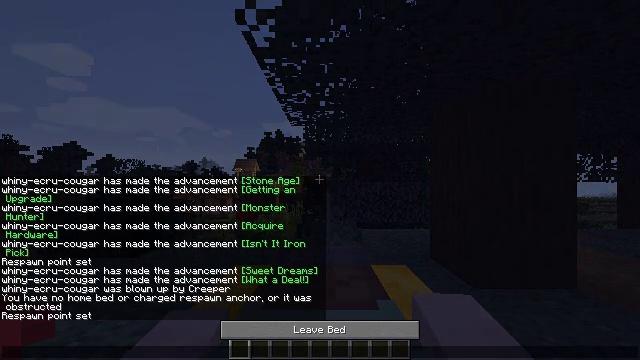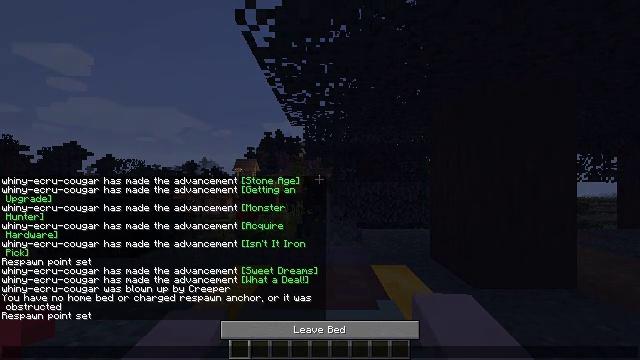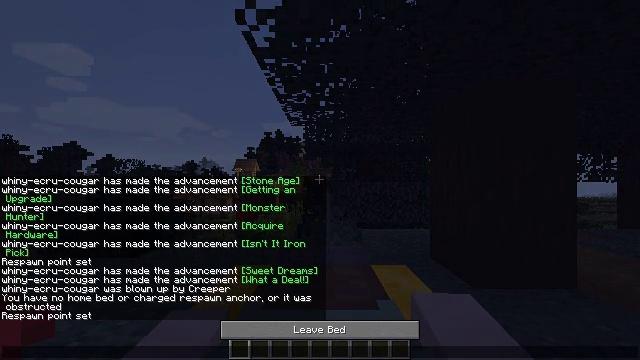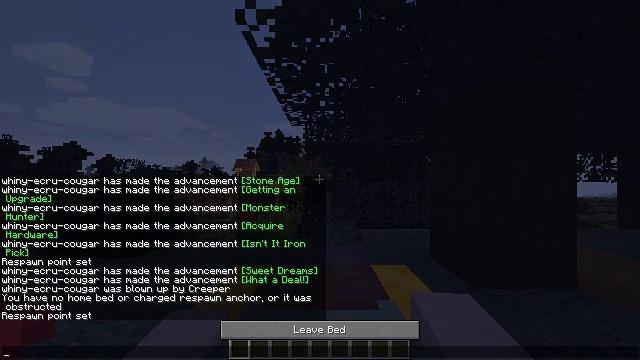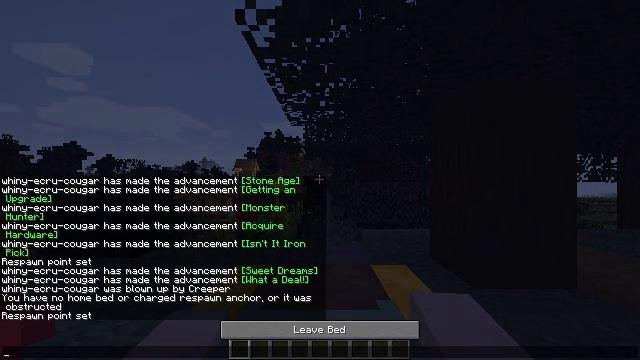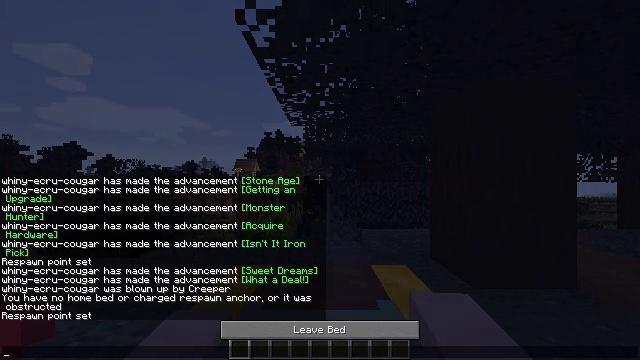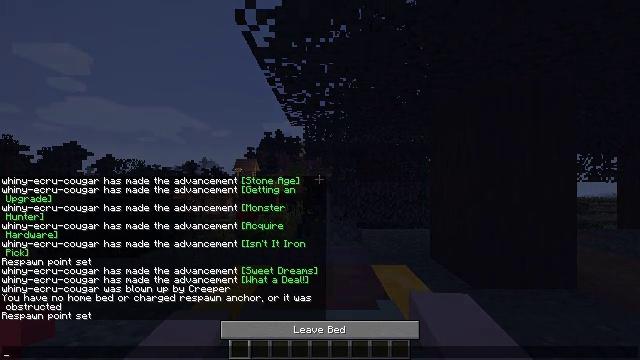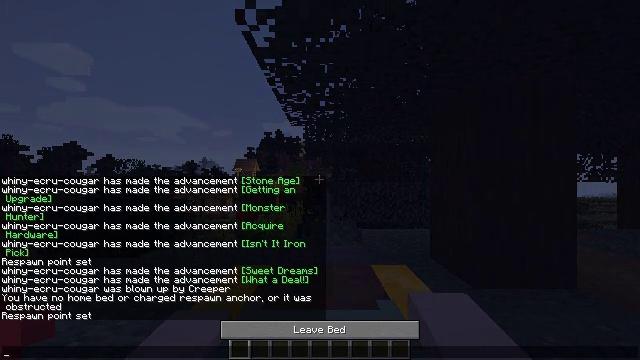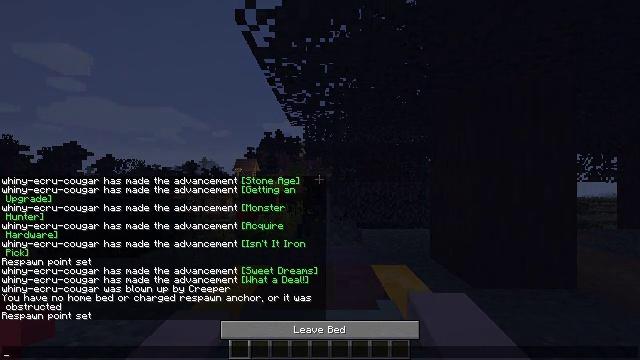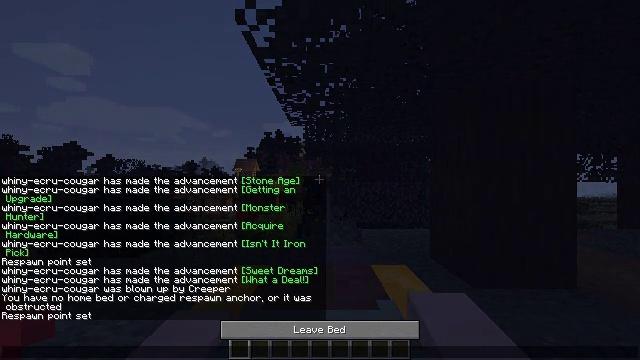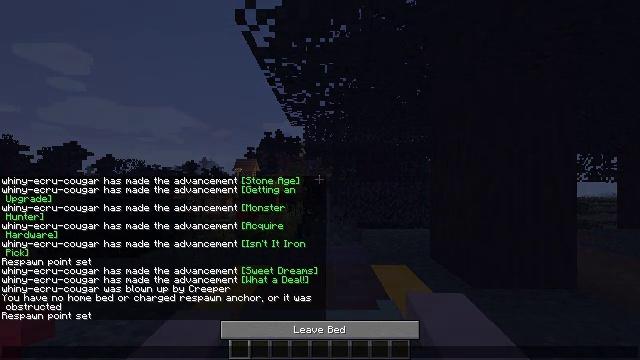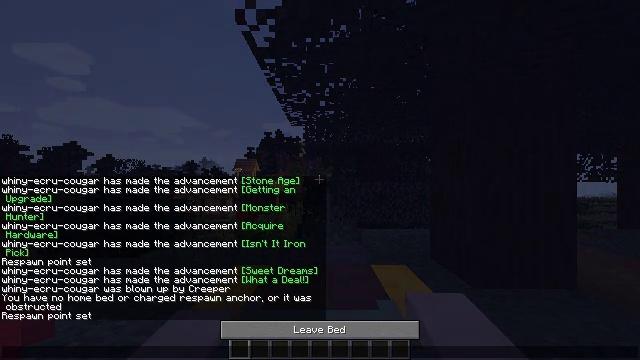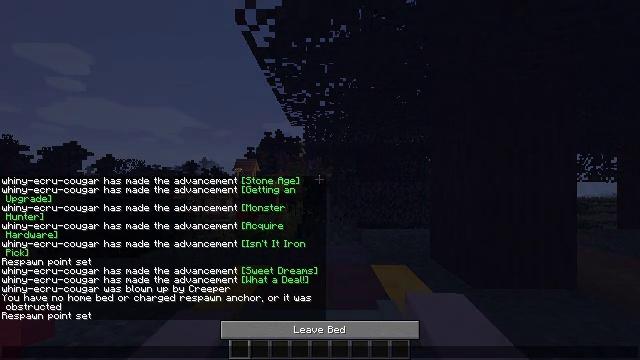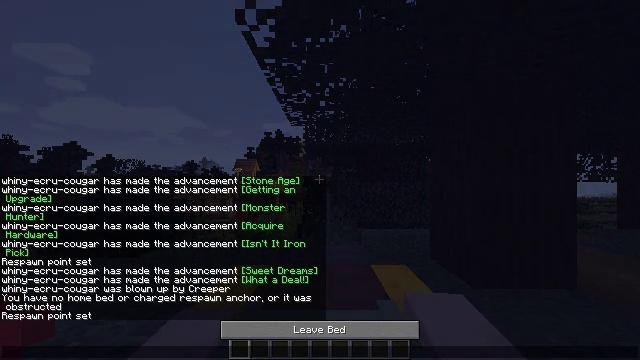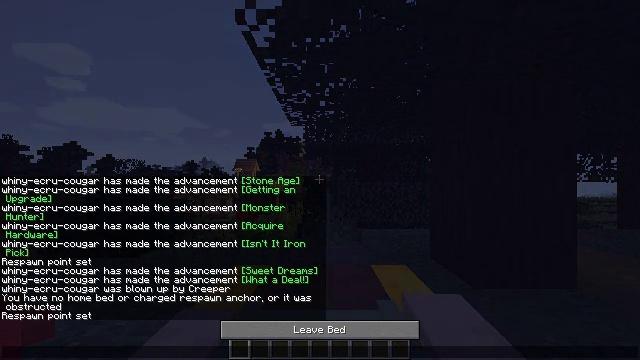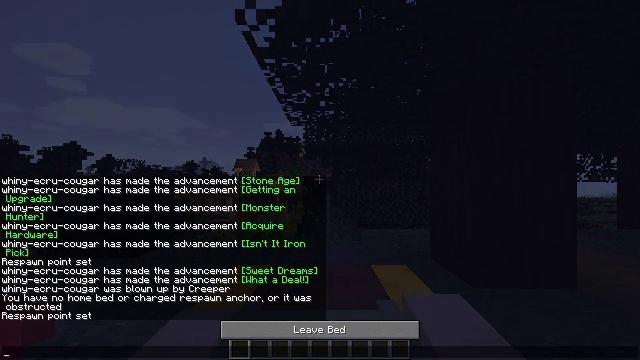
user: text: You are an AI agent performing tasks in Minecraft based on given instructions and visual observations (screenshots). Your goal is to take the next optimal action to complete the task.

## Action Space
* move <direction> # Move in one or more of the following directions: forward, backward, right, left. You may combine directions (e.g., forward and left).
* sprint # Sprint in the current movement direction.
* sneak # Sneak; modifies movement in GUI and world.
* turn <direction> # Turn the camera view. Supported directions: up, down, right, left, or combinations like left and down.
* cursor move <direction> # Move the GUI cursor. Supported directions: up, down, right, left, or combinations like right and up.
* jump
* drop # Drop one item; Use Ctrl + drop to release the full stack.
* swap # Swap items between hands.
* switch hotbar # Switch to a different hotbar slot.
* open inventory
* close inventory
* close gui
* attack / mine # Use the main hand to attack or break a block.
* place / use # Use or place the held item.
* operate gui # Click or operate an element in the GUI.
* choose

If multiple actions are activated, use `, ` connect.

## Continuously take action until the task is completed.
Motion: motion action
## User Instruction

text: Gather the yellow bed by attacking it.
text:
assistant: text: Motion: no_op
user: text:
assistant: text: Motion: no_op
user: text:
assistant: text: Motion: no_op
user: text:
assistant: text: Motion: no_op
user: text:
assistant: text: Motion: no_op
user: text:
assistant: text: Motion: no_op
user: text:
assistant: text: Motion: no_op
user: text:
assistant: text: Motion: no_op
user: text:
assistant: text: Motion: no_op
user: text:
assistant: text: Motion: no_op
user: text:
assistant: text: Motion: no_op
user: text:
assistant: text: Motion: no_op
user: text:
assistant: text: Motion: no_op
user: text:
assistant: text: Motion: no_op
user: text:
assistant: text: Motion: no_op
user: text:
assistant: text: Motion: no_op
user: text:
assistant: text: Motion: no_op
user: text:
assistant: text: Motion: no_op
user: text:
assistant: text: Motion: no_op
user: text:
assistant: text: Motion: no_op
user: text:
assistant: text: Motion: no_op
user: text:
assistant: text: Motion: no_op
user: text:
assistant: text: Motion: no_op
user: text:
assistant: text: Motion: no_op
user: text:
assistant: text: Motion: cursor move down
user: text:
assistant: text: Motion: cursor move down
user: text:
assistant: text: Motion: cursor move down
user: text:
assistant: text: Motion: no_op
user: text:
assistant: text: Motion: no_op
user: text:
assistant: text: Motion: no_op